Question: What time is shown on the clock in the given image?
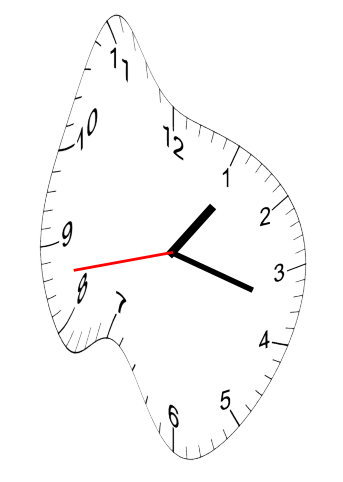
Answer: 01:17:43